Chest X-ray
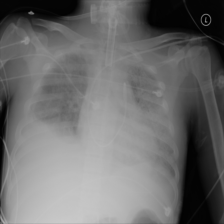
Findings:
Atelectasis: negative
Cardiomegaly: negative
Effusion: positive
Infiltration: negative
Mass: negative
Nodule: negative
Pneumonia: negative
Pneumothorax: negative
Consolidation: negative
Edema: negative
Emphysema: negative
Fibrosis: negative
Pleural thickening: negative
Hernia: negative